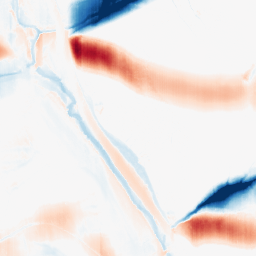
Category: morphological
Decomposition family: morphological_ellipse
Decomposition parameters: operation: average
width: 50
height: 5
Upsampling method: regularized
Upsampling parameters: scale: 2
lambda_reg: 0.01
Upsampling scale: 2